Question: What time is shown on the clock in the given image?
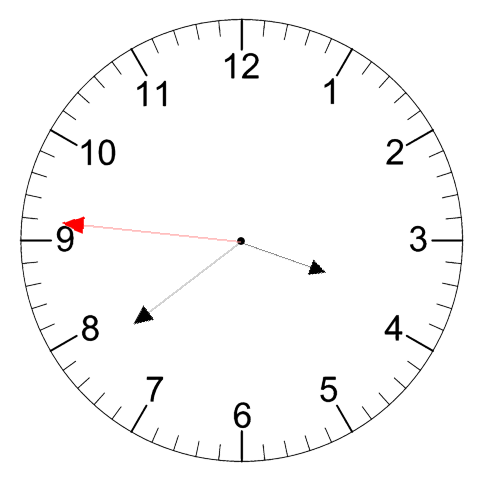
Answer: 03:38:46